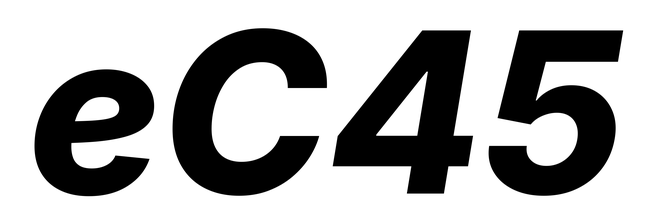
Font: Inter-Italic_ExtraBold_Italic